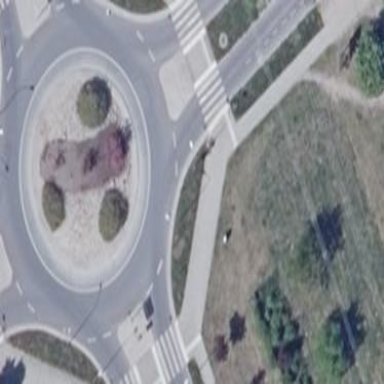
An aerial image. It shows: Asphalt road that is secondary route leading to roundabout.